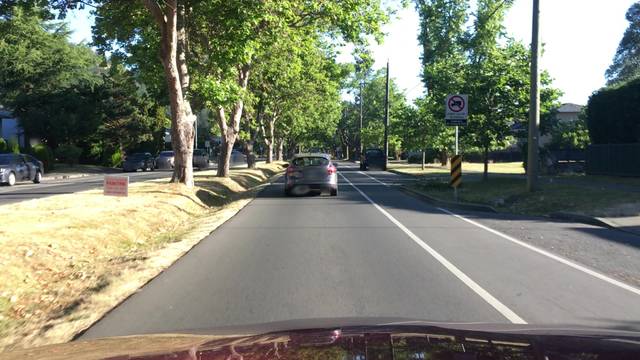
Region: Canada
Coordinates: 48.485, -123.337